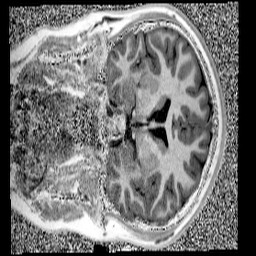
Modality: UNIT1
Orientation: coronal
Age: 12
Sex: male
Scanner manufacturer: siemens
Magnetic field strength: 3 T
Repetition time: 4 s
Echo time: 0.00299 s